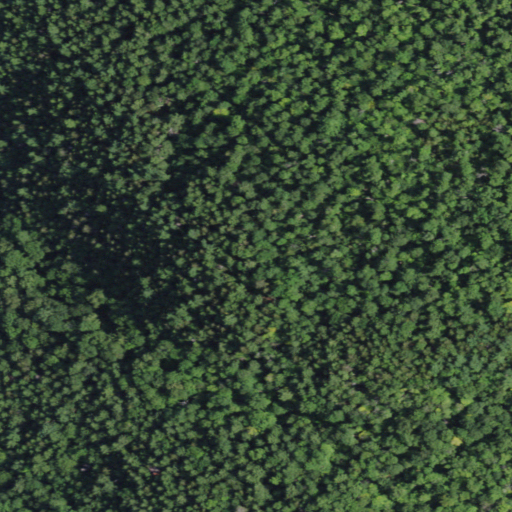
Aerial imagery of mountain in New York named Smith and Leland Hill containing evergreen forest, deciduous forest, and mixed forest